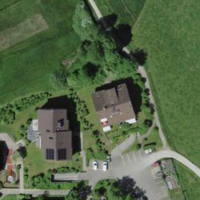
EUNIS habitat code: 52
Species observed at this site:
Pieris napi